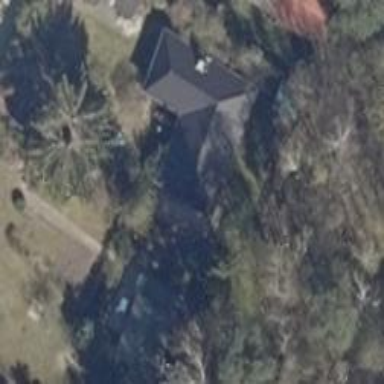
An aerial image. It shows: Detached building.